Field crop: maize
Growth stage: 2
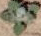
Species: chenopodium